Aerial crown-view tile of a tropical tree (Barro Colorado Island, Panama), acquired 20240918:
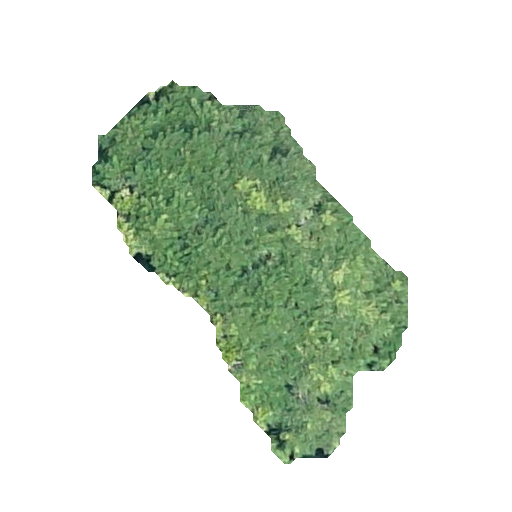
Species: Jacaranda copaia
GBIF accepted scientific name: Jacaranda copaia
Crown area: 100.725 m²